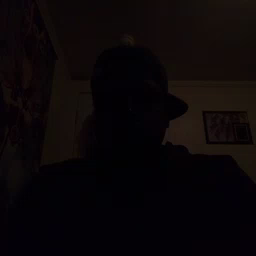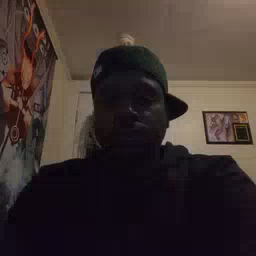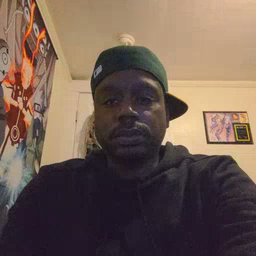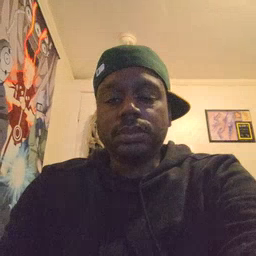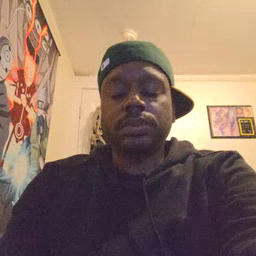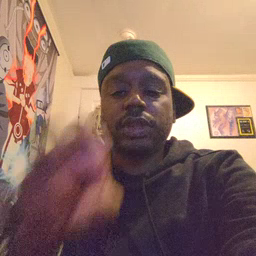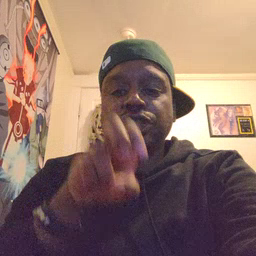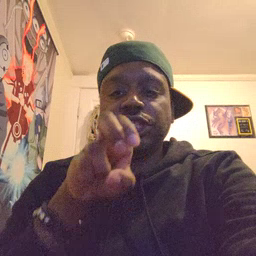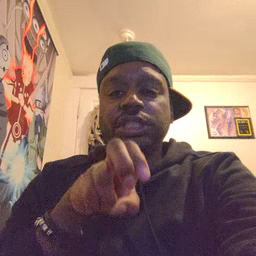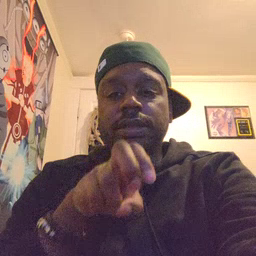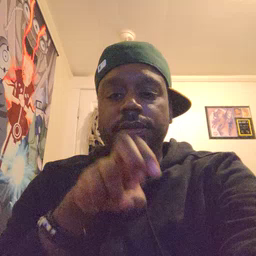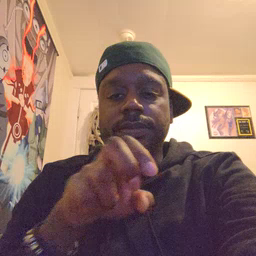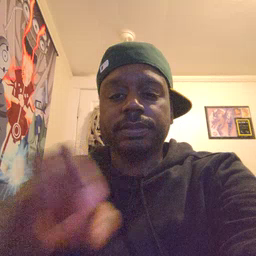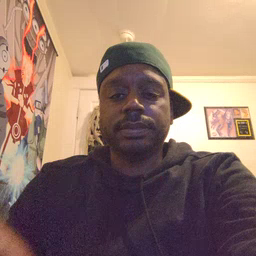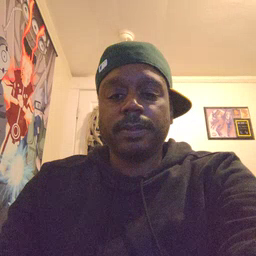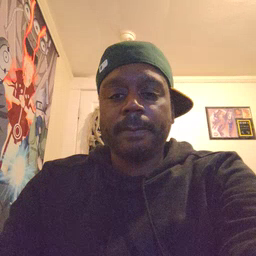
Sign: chair